Interaction volume radius: 5 \u00c5
Interaction volume height: 35 \u00c5
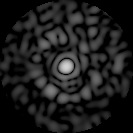
Disorder parameter: 0.8389